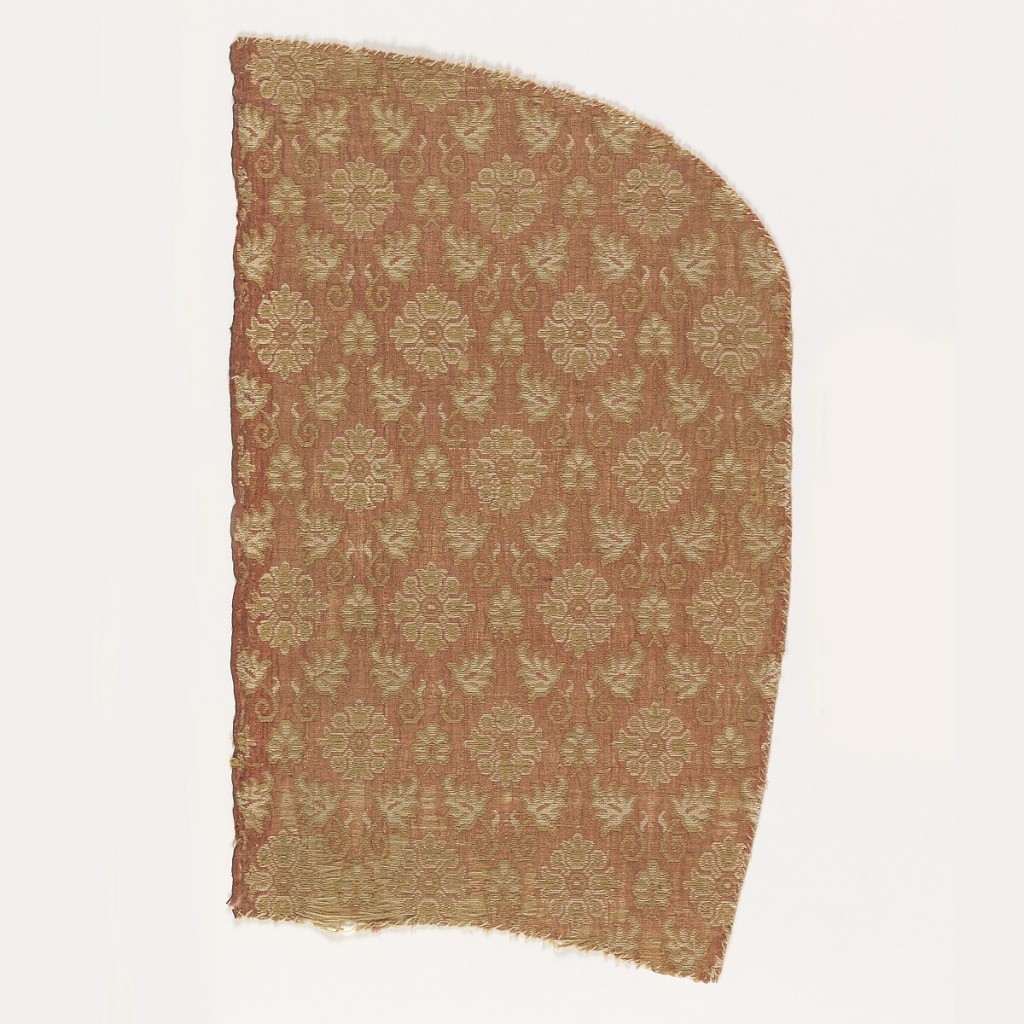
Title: Fragment
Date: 17th century
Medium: silk, cotton Technique: combination od two structures; plain weave plus plain weave
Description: Frontal flowers and diagonal leaves in coral and white.